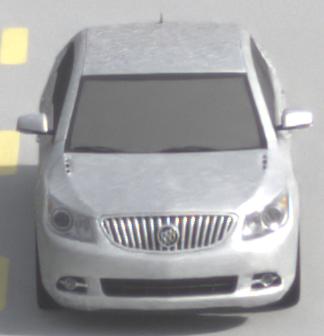
Make: Buick
Model: LaCrosse
Detailed model: Gen. 2
Model produced from: 2009
Model produced until: 2016
Doors: 4
Color: white
Road condition: dry road
Daytime: morning or afternoon
Contrast: low contrast